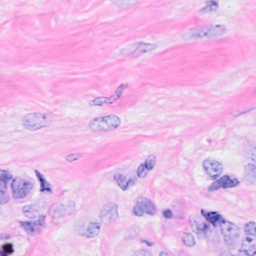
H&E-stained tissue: Breast